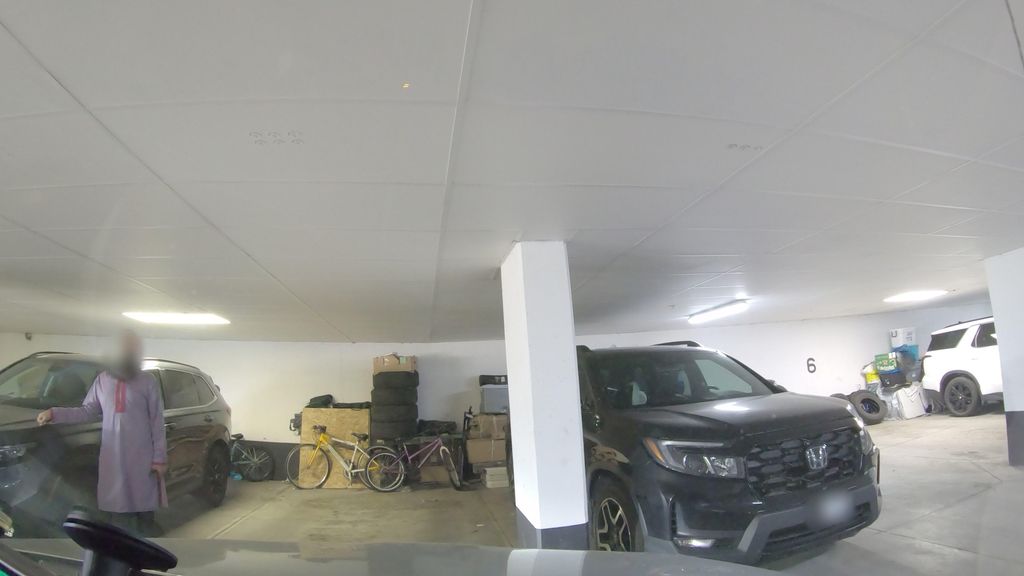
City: toronto